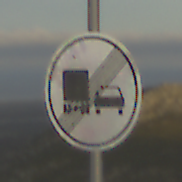
Verkehrszeichen: EndeUeberholverbotKraftfahrzeuge
Umgebung: Outdoor, Nature
Tageszeit: SunriseSunset
Wetter: PartlyCloudy
Licht: Natural
Jahreszeit: Summer
Kontrast: HighContrast